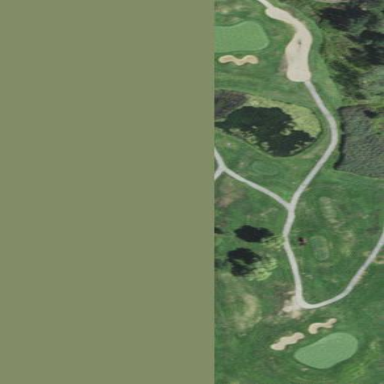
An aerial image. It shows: Well-maintained grassy golf fairway for the sport of golf.